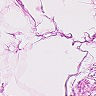
Metastatic tissue present: no